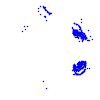
Particle: pion